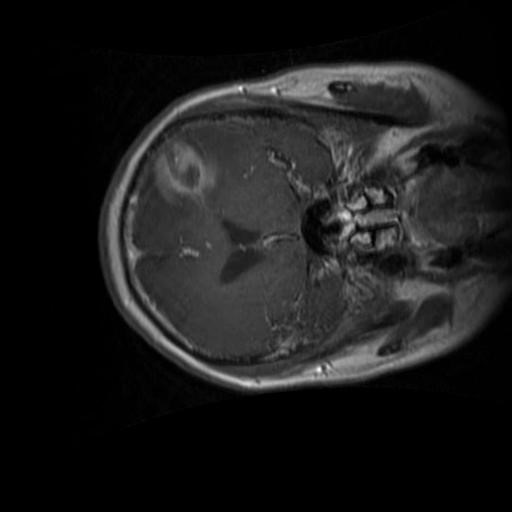
Label: brain_glioma